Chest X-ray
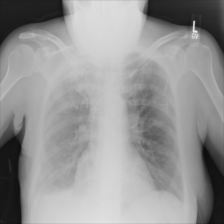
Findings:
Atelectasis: negative
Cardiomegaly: negative
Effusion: negative
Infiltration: negative
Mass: negative
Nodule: negative
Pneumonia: negative
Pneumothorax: negative
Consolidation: negative
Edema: negative
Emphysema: negative
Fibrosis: negative
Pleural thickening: positive
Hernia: negative